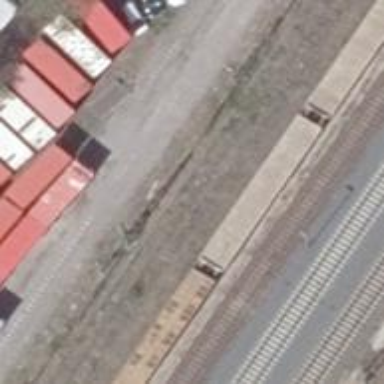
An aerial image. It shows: Disused railway yard.